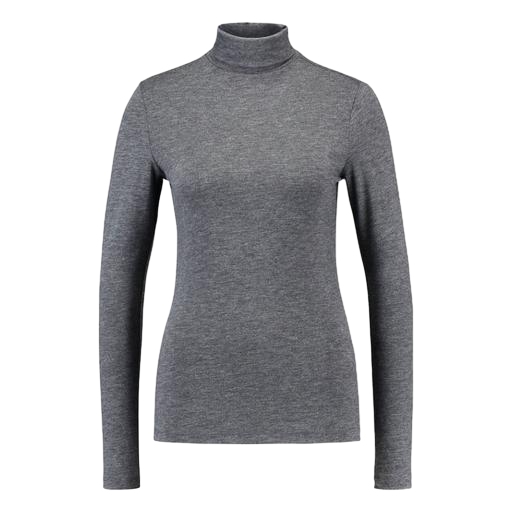
high-neck top, long sleeved gray turtleneck, gray turtlneck, white background